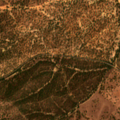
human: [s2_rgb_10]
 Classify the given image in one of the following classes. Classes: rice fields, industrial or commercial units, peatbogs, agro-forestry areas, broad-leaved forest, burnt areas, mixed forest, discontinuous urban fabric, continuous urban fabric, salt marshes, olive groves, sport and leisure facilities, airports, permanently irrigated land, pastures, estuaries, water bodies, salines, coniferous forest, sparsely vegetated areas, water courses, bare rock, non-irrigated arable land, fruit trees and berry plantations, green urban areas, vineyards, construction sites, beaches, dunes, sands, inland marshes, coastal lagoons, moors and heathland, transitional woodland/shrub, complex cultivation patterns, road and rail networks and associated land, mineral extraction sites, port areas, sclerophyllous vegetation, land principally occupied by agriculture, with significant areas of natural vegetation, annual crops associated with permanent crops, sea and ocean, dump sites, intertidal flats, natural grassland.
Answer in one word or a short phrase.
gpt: agro-forestry areas, transitional woodland/shrub